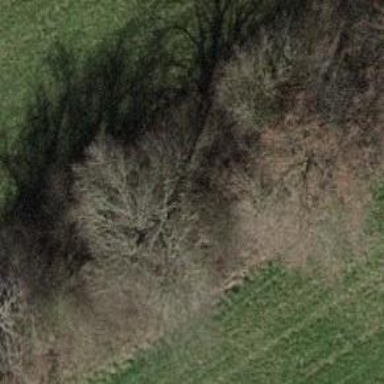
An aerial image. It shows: Row of broadleaved trees.